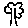
Label: tree